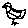
Label: bird